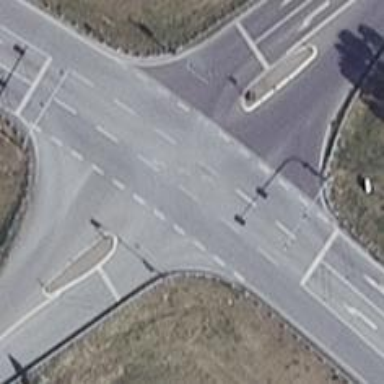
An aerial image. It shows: Road with traffic signals.